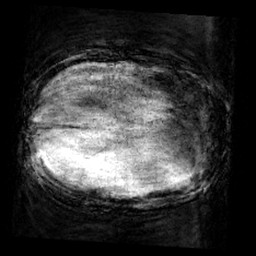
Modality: minIP
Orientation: axial
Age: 10
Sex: male
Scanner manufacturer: siemens
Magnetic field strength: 3 T
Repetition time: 0.027 s
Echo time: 0.02 s